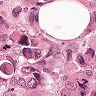
Metastatic tissue present: yes